Question: I try to modify Android Opengles 2.0 example to a NDK example and everything is done except loading shaders.
<URL> - original
<URL> - my loading method of shaders from android assets.
If i harcode shaders into char*, triangle always shows and everything is fine, but then i try to load it from a file, sometimes some junk symbols added at end of my shaders so they don't compile. Symbols just and shader file is random (can be in vertex or fragment or both).
I check every thing, only part of getting a source data from shader file is bugged.

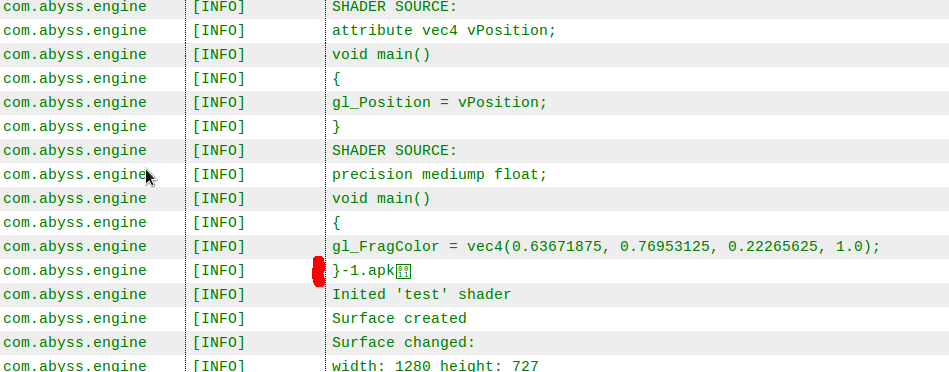
Answer: Asset buffer or content buffer transfered by JNI might be not NULL terminated, so you need to use 'length' parameter when calling glShaderSource.